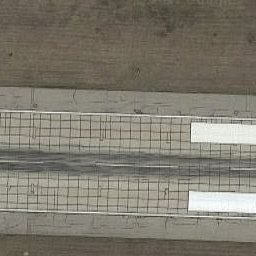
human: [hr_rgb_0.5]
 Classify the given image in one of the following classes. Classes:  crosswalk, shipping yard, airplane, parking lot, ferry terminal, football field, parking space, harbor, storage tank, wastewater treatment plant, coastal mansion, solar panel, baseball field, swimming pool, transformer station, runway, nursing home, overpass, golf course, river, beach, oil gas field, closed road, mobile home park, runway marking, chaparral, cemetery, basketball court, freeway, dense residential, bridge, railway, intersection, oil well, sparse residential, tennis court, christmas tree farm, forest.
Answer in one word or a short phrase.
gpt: runway